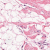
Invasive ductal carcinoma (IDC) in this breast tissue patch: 0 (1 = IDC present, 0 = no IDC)